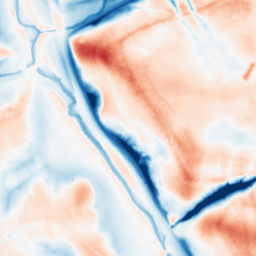
Category: edge_preserving
Decomposition family: guided
Decomposition parameters: radius: 16
eps: 0.1
Upsampling method: linear_exact
Upsampling parameters: scale: 2
Upsampling scale: 2